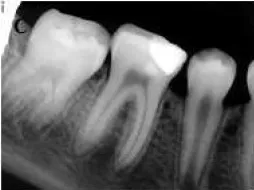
Follow-up radiography and apical maturation.
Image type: radiology (x_ray)